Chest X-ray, PA view. Patient: 67 years old, sex M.
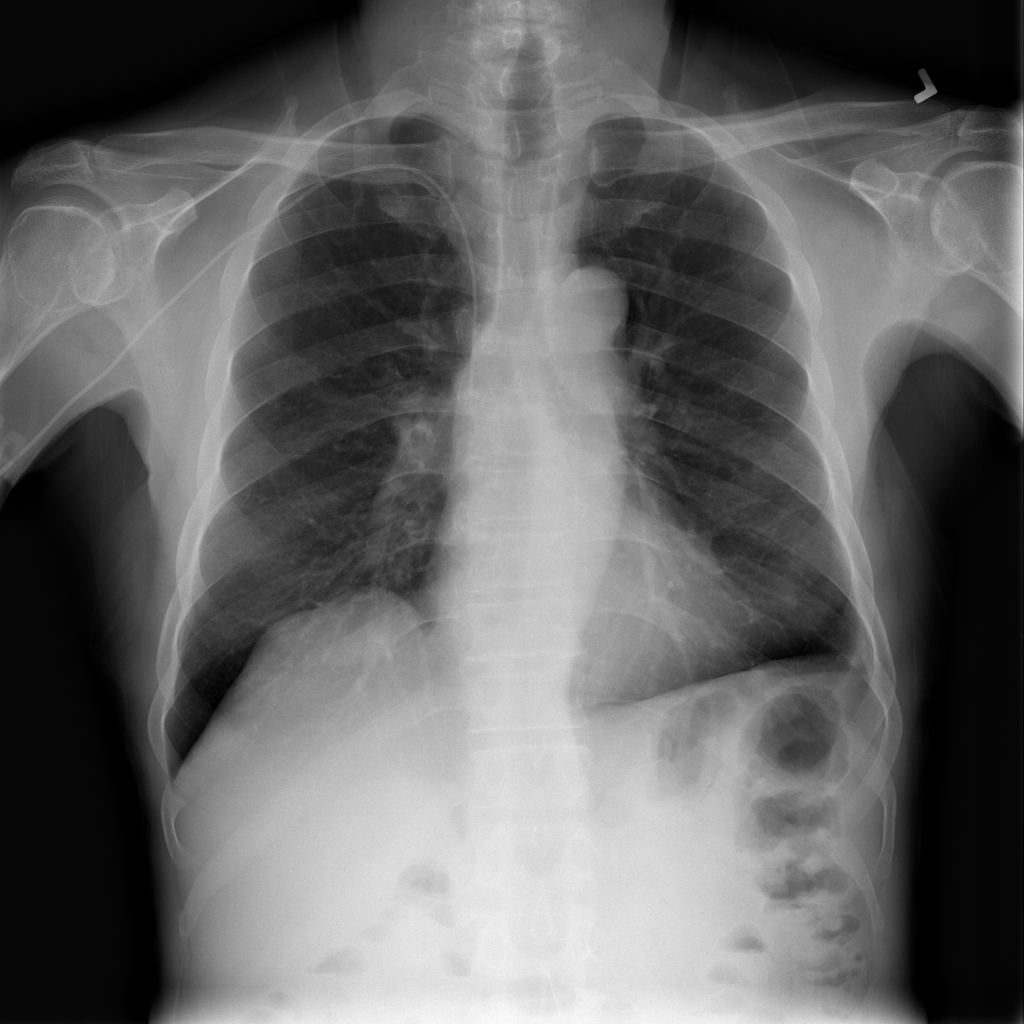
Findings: No Finding